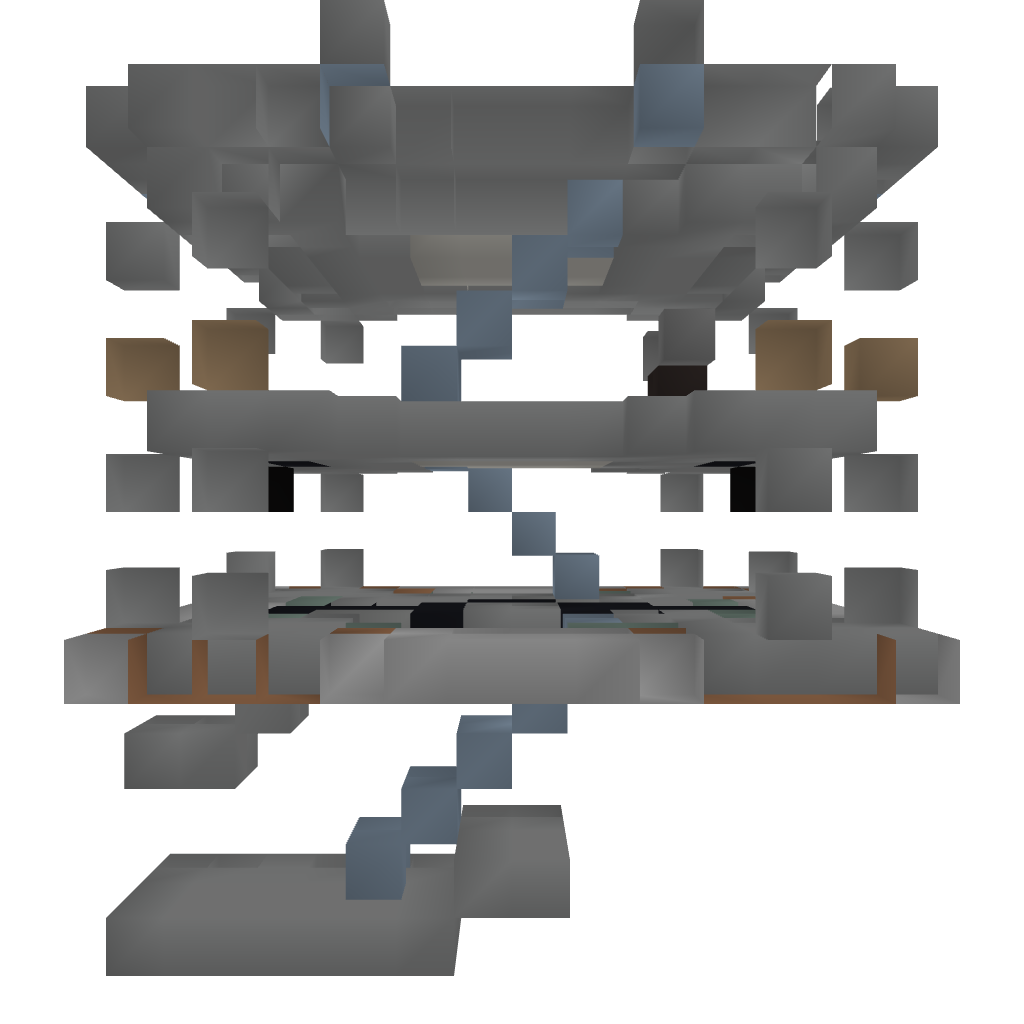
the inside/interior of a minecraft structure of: PvP Tower [Black]